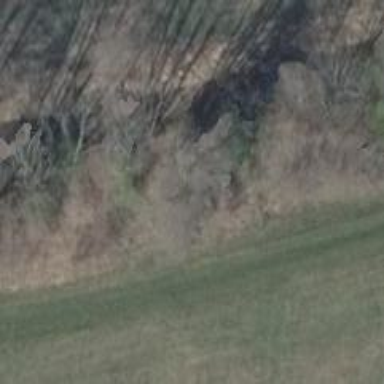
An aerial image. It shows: Row of trees in natural setting.